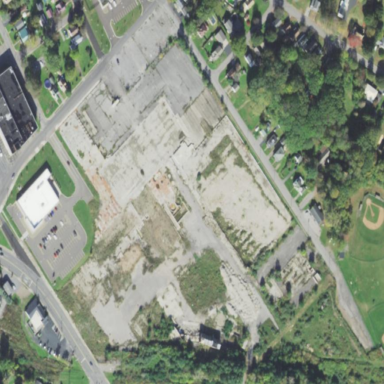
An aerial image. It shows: Brownfield site.